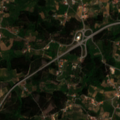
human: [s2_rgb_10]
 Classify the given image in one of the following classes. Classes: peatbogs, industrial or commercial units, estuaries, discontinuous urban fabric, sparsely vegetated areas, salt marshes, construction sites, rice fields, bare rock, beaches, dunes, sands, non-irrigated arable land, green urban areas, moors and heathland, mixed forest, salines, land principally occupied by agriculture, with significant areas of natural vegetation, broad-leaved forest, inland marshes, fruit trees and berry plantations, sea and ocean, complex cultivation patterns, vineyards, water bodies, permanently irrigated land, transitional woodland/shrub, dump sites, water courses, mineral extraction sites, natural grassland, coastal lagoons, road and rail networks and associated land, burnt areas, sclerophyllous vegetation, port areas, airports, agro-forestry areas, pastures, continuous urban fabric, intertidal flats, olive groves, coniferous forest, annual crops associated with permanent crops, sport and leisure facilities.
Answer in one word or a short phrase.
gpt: complex cultivation patterns, land principally occupied by agriculture, with significant areas of natural vegetation, mixed forest